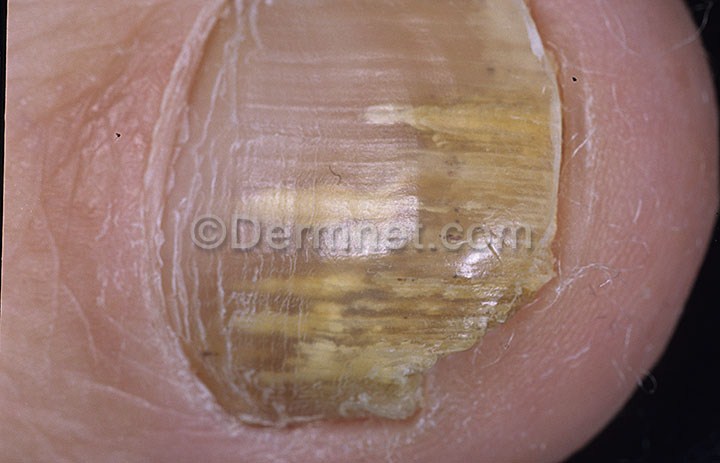
Disease: Nail Fungus and other Nail Disease